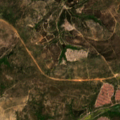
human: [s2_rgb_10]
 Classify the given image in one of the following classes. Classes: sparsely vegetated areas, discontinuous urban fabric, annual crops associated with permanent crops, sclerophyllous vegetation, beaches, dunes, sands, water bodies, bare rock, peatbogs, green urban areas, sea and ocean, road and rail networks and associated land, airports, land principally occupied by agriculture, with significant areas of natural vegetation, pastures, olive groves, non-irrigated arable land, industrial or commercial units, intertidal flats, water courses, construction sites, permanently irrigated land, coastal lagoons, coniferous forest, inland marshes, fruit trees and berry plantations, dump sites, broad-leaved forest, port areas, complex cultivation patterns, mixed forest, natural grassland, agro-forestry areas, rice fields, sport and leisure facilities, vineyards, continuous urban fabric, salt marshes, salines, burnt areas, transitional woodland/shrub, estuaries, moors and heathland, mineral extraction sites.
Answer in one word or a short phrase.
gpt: land principally occupied by agriculture, with significant areas of natural vegetation, broad-leaved forest, transitional woodland/shrub